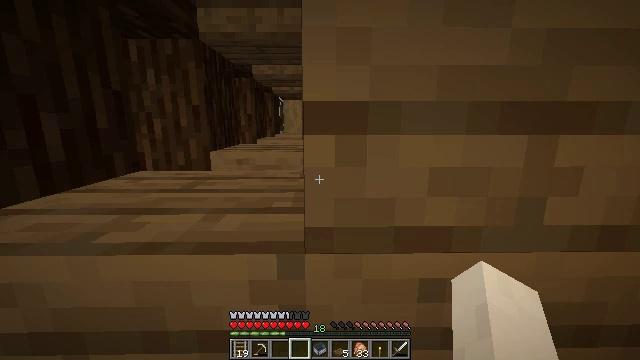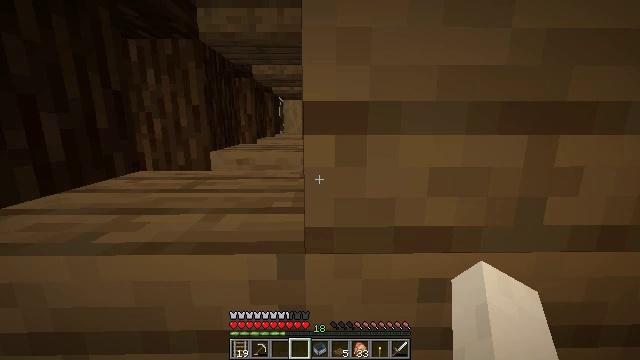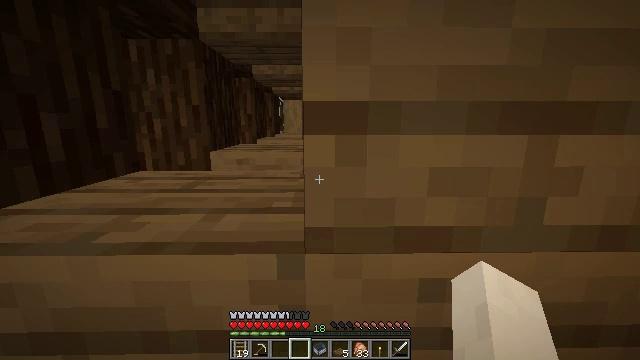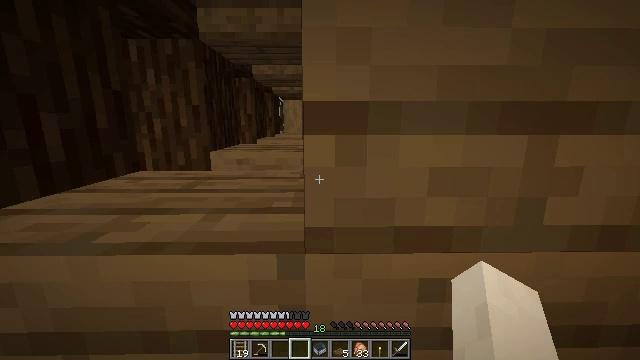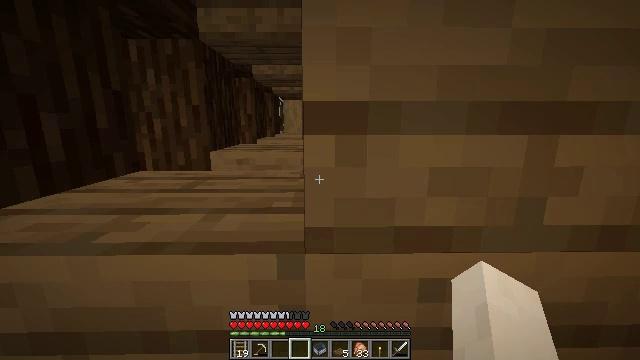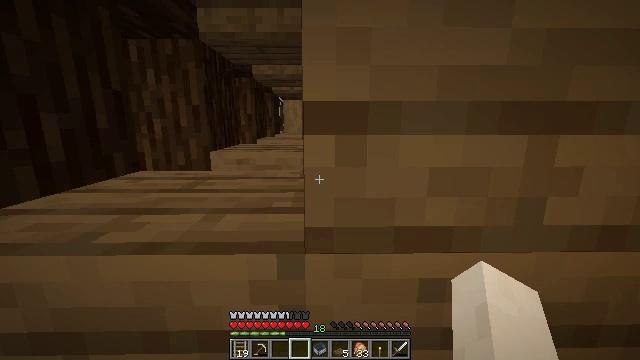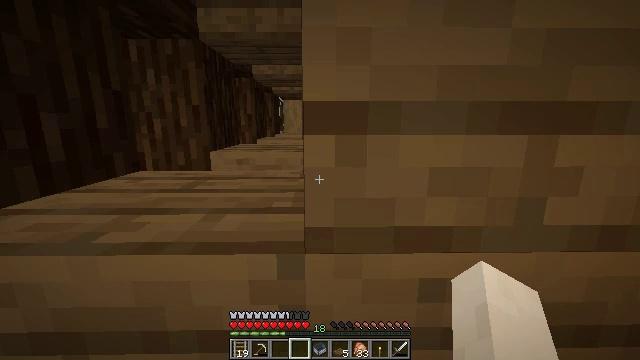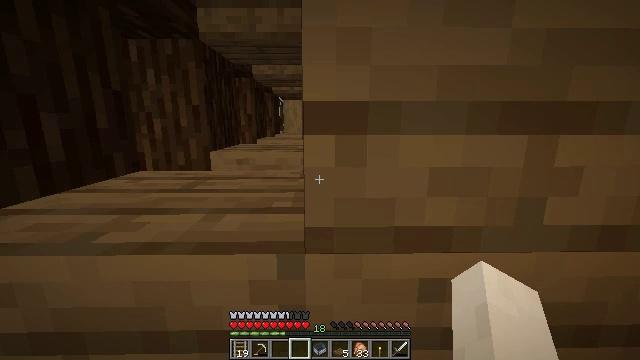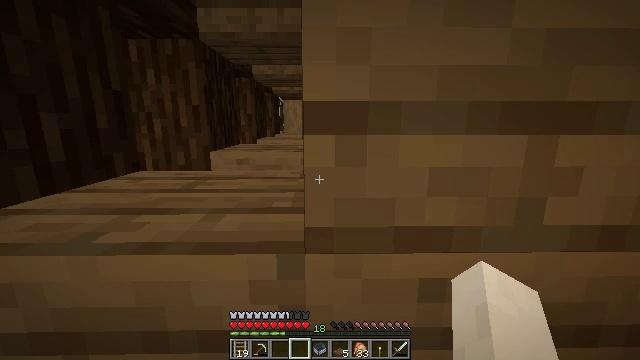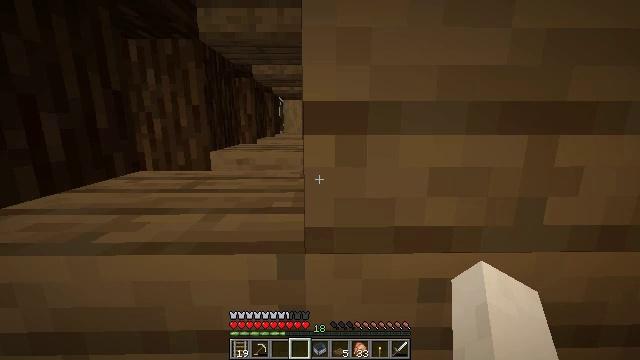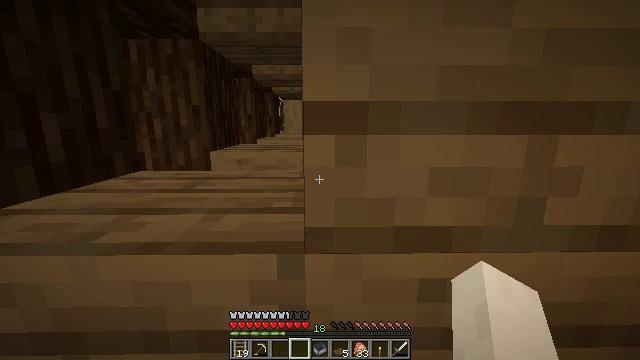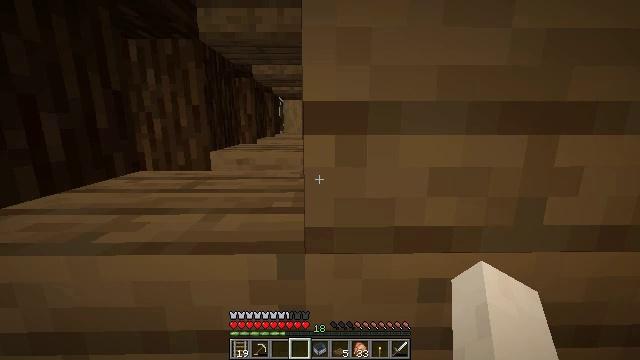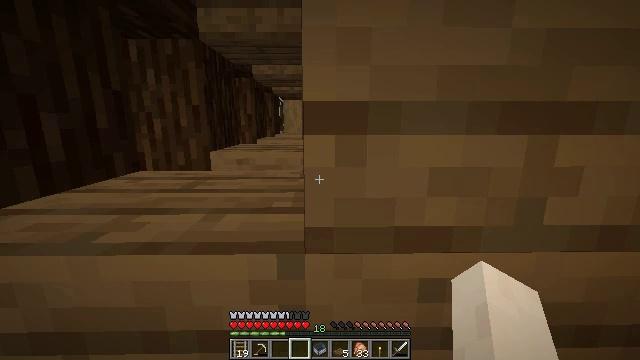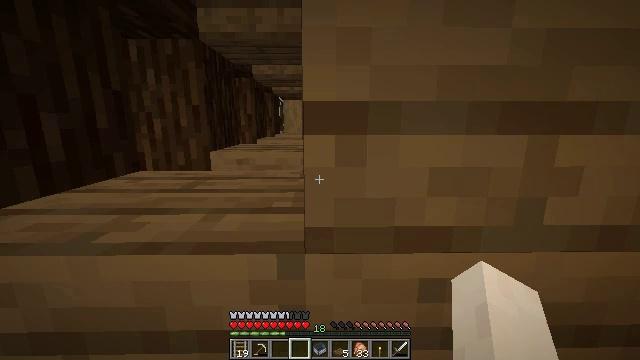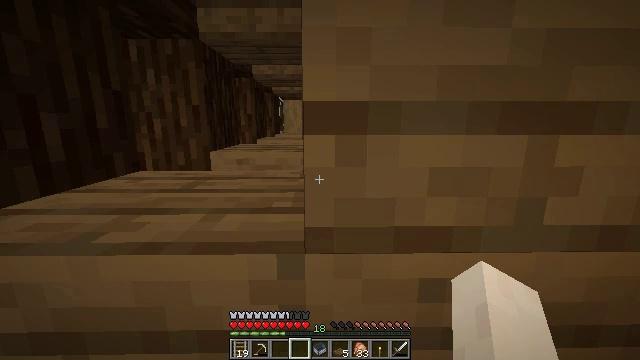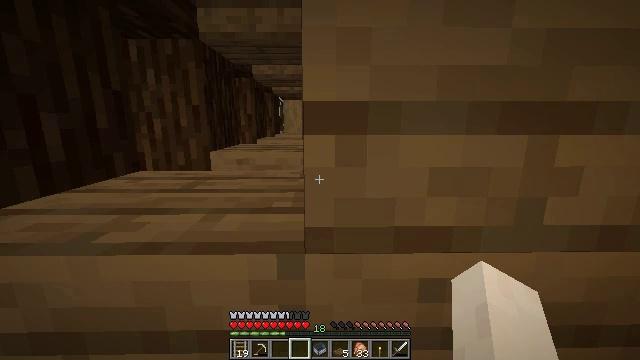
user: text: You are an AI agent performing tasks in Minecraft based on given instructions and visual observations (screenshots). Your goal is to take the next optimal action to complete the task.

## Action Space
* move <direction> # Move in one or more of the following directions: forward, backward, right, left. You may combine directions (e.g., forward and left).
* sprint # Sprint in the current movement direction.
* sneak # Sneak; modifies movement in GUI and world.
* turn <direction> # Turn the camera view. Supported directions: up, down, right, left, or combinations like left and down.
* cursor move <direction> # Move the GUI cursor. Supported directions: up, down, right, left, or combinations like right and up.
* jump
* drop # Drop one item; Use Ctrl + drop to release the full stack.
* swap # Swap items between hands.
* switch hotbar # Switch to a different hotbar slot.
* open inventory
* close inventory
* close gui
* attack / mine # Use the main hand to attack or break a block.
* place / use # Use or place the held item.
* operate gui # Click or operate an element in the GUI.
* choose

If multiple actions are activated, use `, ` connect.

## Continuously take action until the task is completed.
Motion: motion action
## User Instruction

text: Gather stripped spruce log from the tree.
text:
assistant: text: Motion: no_op
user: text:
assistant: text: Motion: no_op
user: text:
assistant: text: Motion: no_op
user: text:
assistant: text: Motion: no_op
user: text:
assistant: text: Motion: no_op
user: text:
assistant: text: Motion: no_op
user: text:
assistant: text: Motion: no_op
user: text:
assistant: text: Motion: no_op
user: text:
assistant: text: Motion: no_op
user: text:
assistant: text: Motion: no_op
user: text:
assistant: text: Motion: no_op
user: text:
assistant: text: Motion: no_op
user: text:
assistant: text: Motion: no_op
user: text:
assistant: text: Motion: no_op
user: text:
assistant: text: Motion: no_op
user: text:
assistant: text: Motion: no_op
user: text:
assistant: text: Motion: no_op
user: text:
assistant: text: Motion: no_op
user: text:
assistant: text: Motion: no_op
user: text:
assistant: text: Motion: no_op
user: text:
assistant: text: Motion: no_op
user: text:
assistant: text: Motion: no_op
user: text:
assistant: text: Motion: no_op
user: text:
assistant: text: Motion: no_op
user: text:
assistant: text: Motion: no_op
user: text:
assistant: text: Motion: no_op
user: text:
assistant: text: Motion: no_op
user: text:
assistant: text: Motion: no_op
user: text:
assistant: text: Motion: no_op
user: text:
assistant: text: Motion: no_op